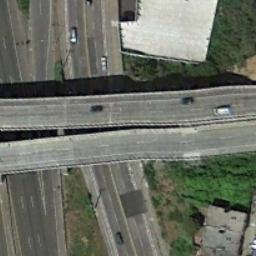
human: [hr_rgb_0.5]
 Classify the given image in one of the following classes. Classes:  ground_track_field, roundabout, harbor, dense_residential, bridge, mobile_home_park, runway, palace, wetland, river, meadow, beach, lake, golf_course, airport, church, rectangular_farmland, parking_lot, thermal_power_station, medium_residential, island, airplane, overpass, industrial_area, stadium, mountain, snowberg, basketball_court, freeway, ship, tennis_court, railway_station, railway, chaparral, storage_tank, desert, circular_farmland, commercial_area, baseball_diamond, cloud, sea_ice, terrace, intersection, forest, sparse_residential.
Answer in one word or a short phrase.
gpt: overpass